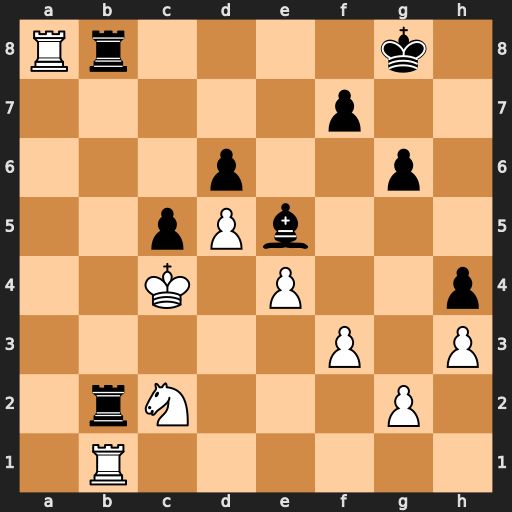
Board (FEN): Rr4k1/5p2/3p2p1/2pPb3/2K1P2p/5P1P/1rN3P1/1R6
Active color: w
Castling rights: -
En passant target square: -
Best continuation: Rxb8+ Rxb8 Rxb8+